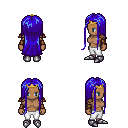
a pixel art fantasy rpg character, female body template, human, dark skin, leather shoulder armor, white pants, blue extra-long hairstyle, gold tiara, cloth bracers, metal boots, four views (front, back, left, right), 2x2 character sprite sheet, small pixel art, hard edges, no anti-aliasing